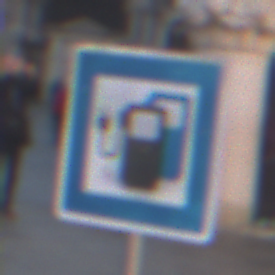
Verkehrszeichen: LadestationFuerElektrofahrzeuge
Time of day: SunriseSunset
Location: Outdoor (Urban)
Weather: Clear
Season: NotSpecified
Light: Natural